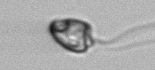
Label: flagellate_morphotype1